Question: I've trying to do the following with AutoFac (samples taken from <URL>:
'''
builder.Register(c => c.Resolve<IDocumentStore>().OpenSession())
.InstancePerLifetimeScope();
'''
problem is, with the current release of AutoFac, i get a compile error with 'c.Resolve'
Can someone please tell me how I can register an 'IDocumentSession', which is given to me by an 'IDocumentStore' instance 'OpenSession()' method.

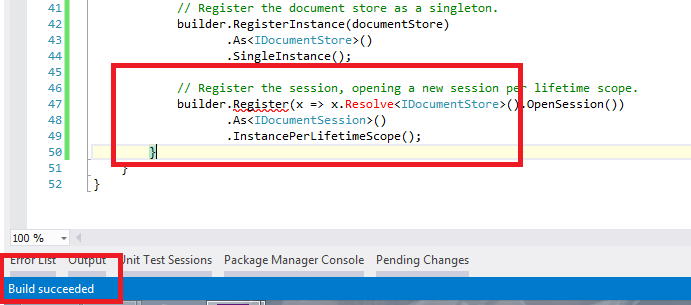
Answer: '''
builder.RegisterInstance(documentStore).As<IDocumentStore>();
builder.Register(x => x.Resolve<IDocumentStore>().OpenSession())
.As<IDocumentSession>()
.InstancePerLifetimeScope();
'''